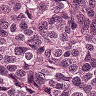
Metastatic tissue present: yes